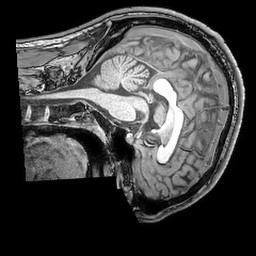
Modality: T1w
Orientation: sagittal
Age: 18
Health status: ill
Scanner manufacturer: philips
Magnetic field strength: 3 T
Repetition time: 0.007 s
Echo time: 0.003501 s